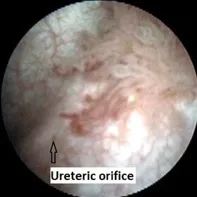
On ultrasound scan, a 15 x 15 mm, solid, hyperreflective, solitary lesion was detected in the urinary bladder next to the orifice of the left ureter. (
B
). Histological finding was uroepithelial papilloma.
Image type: endoscopy (other_endoscopy)